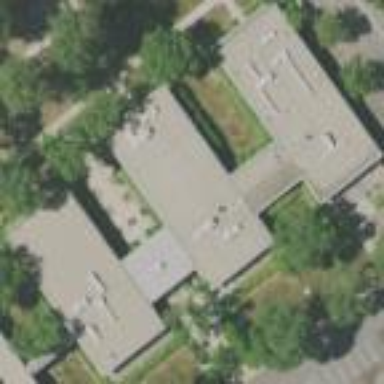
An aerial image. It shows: Research building.